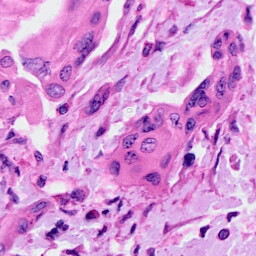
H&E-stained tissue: Cervix